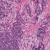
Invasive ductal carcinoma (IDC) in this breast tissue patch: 1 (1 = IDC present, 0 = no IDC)